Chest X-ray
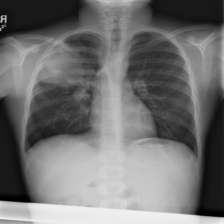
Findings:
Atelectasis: negative
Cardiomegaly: negative
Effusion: negative
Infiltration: negative
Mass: positive
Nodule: negative
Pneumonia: negative
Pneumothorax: negative
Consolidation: positive
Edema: negative
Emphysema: negative
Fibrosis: negative
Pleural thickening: negative
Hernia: negative